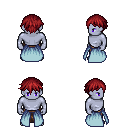
a pixel art fantasy rpg character, male body template, dark elf, purple skin, overskirt, robe skirt, brunette short bangs hairstyle, four views (front, back, left, right), 2x2 character sprite sheet, small pixel art, hard edges, no anti-aliasing